RGB frame:
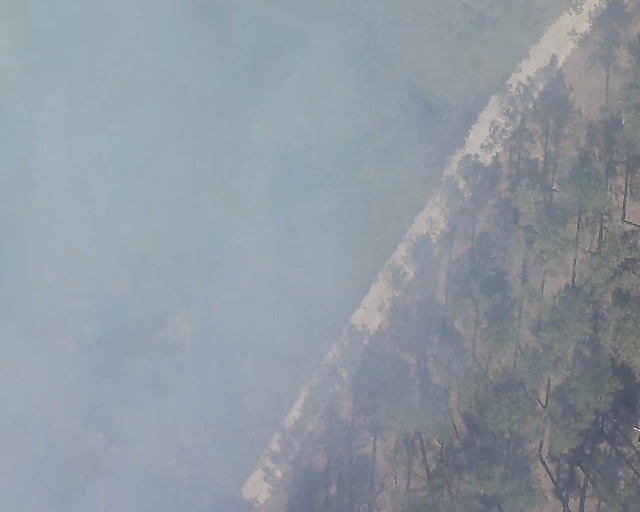
Thermal frame:
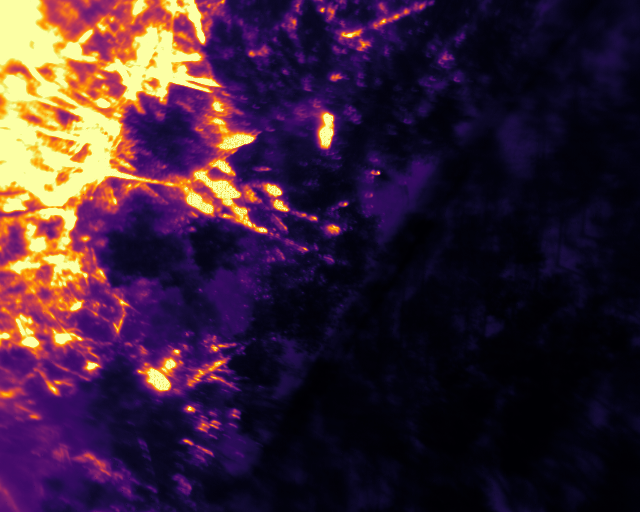
Captured: 2026-02-27 02:40:22
Pixels at or above 80 °C: 69636 (fraction of frame: 0.2125)